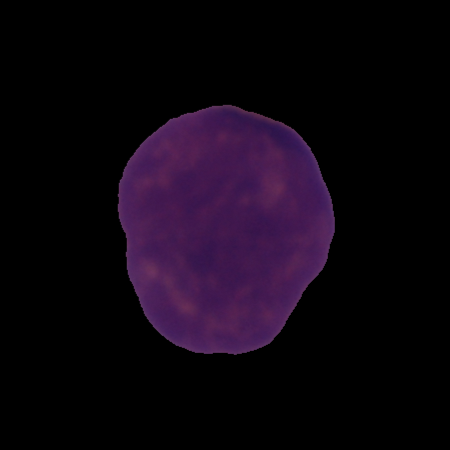
Label: cancer